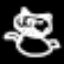
Label: frog